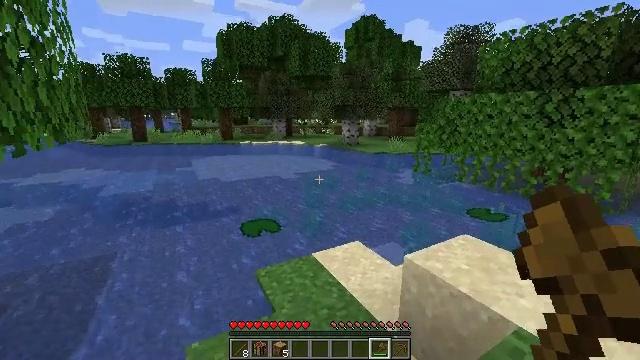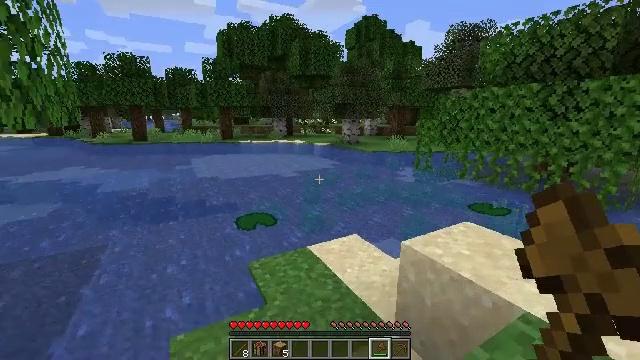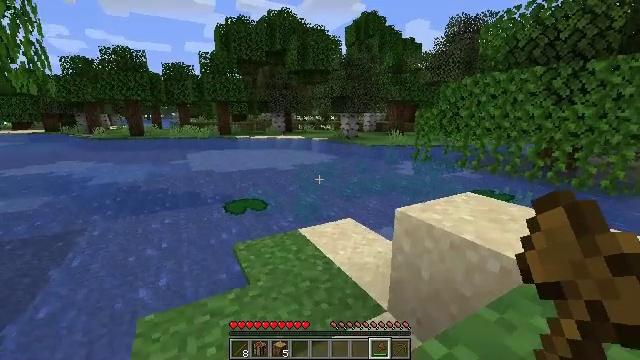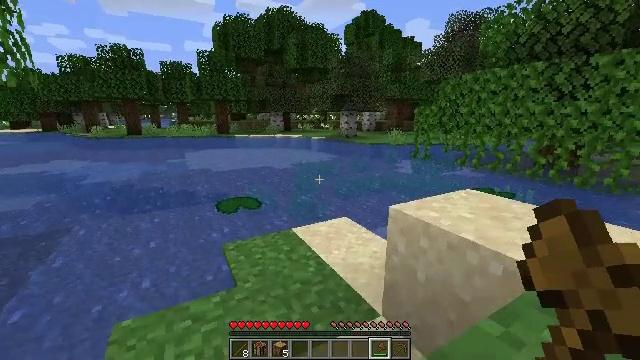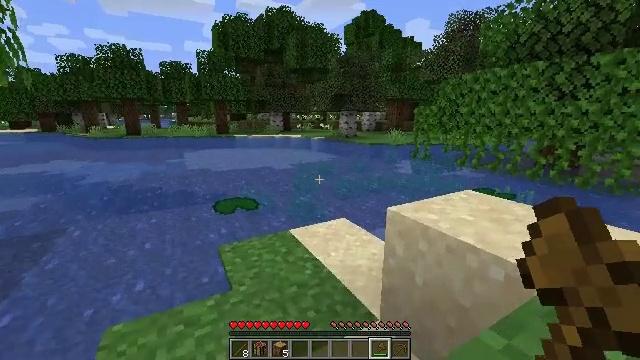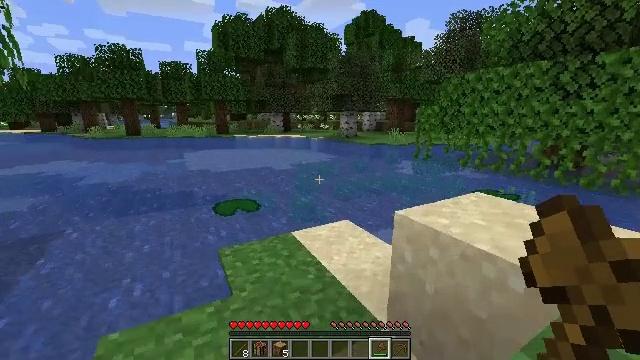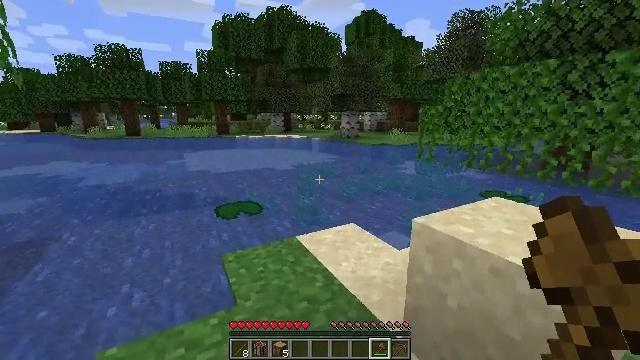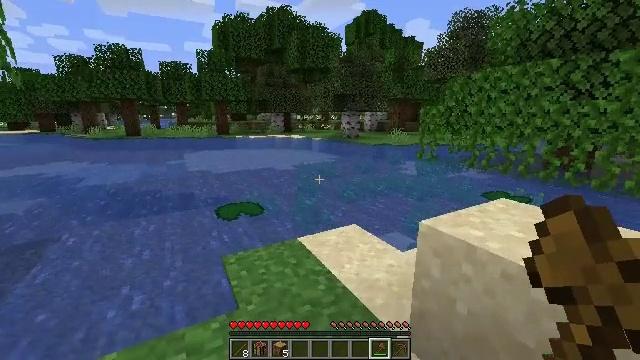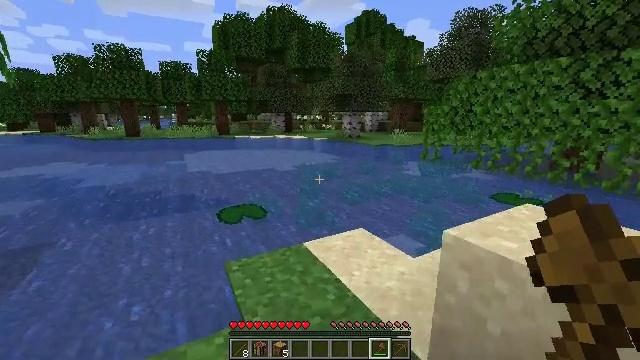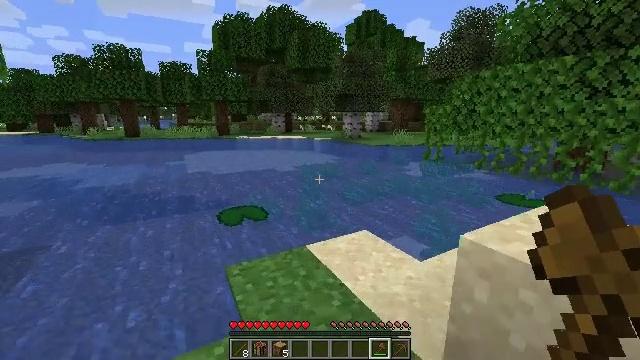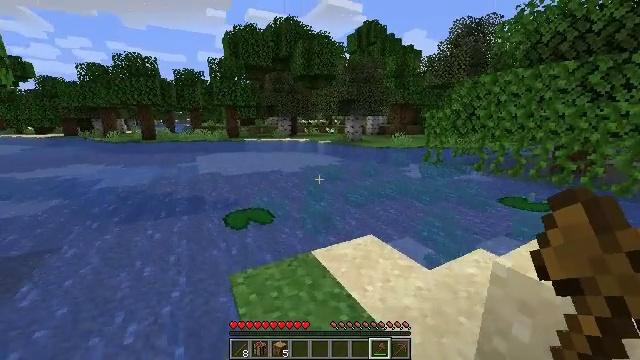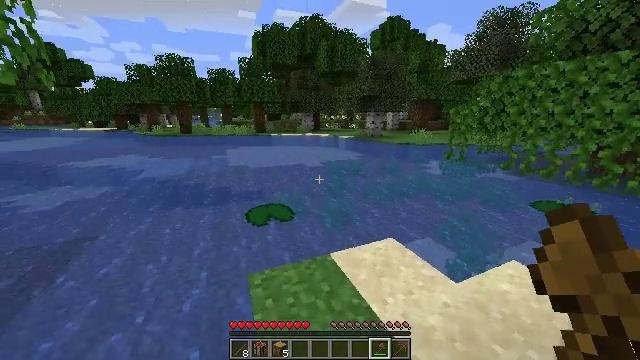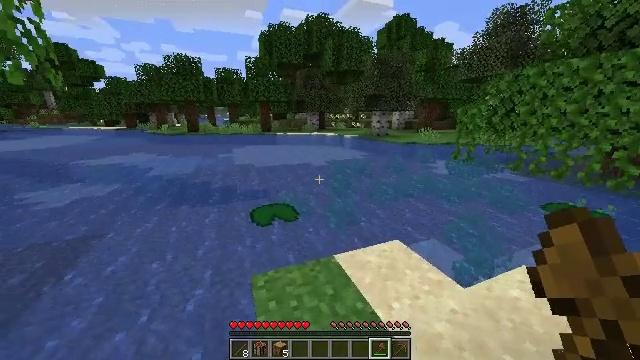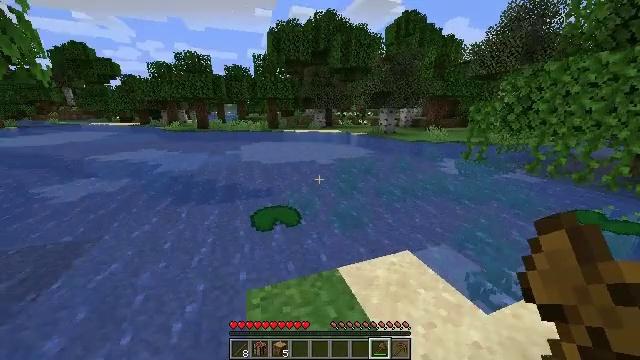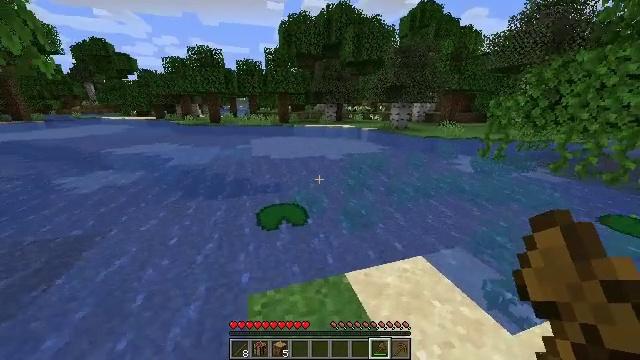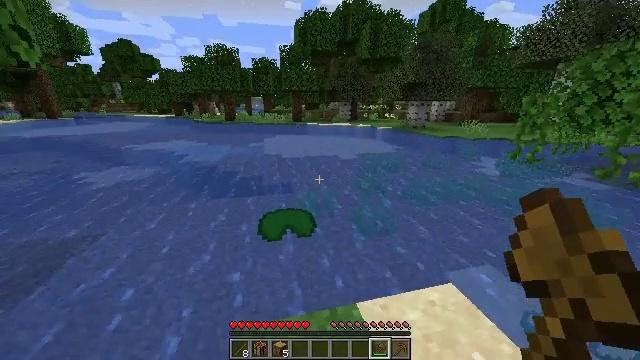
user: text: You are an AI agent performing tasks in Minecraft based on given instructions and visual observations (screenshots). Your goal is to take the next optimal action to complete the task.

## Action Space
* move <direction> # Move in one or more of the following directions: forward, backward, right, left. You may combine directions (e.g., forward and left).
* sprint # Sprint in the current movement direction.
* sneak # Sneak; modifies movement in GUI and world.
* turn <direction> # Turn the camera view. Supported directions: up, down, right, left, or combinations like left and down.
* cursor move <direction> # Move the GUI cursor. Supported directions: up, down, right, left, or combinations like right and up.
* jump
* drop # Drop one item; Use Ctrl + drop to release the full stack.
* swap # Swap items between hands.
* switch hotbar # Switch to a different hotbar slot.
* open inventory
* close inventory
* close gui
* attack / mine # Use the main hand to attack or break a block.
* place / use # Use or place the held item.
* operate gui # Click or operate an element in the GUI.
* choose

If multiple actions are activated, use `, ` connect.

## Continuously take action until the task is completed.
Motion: motion action
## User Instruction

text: Mine a lily of the valley.
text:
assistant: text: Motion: move forward
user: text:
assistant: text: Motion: move forward
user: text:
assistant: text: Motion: no_op
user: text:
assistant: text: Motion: no_op
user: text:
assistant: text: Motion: move forward
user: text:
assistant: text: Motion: move forward
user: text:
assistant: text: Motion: move forward
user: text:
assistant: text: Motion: no_op
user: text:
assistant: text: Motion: move forward
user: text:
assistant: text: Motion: move forward
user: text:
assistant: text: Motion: move forward, turn left and down
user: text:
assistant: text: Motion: move forward, turn left
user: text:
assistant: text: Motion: move forward, turn left and down
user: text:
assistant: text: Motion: move forward, turn left and down
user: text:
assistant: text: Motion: move forward, turn left
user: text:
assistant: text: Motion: move forward, turn left
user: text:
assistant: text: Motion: move forward
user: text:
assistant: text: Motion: move forward, turn left
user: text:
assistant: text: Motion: move forward, jump
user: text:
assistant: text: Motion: move forward, jump
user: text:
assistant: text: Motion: move forward, jump
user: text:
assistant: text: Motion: move forward, jump
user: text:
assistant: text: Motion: move forward, jump
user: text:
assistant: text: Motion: move forward, jump
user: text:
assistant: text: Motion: move forward, turn right, jump
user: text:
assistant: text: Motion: move forward, jump
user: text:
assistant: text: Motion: move forward, jump
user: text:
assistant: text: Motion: move forward
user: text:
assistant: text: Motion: move forward
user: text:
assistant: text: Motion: move forward